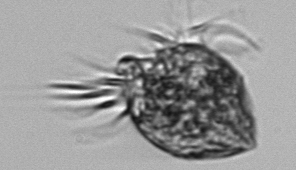
Label: Strombidium_morphotype1